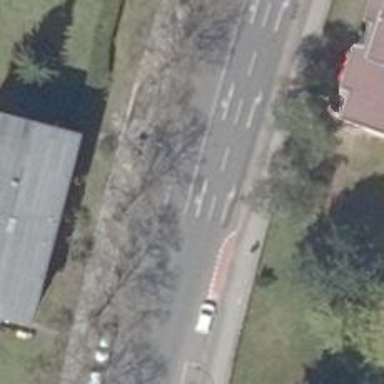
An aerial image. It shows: Public transport stop position.